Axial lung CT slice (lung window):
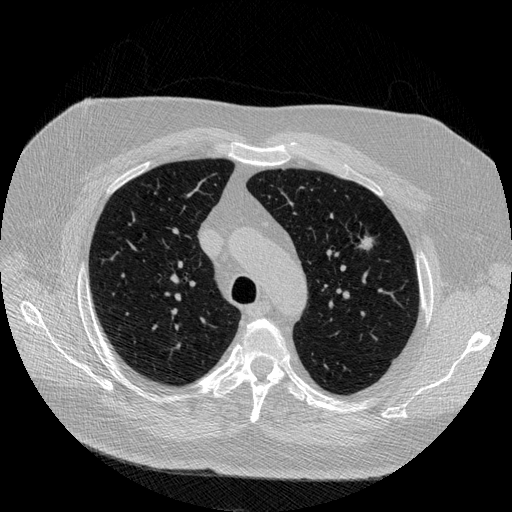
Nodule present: yes
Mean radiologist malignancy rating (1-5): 5